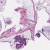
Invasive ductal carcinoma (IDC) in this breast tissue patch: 1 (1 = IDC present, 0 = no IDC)